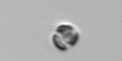
Label: nanoplankton_mix